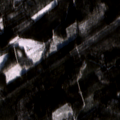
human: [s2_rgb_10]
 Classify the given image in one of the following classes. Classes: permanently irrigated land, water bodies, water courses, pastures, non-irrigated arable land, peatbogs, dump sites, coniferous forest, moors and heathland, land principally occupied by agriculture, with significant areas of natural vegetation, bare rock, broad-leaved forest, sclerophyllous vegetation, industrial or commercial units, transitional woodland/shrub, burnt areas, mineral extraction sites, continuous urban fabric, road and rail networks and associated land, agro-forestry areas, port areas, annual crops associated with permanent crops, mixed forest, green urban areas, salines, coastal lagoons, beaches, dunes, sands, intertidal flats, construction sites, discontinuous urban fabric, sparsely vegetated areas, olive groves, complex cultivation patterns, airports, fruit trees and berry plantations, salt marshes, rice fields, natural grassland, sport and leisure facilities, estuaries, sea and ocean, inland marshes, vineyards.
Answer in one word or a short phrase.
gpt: coniferous forest, mixed forest